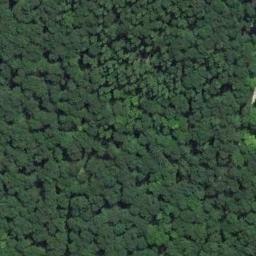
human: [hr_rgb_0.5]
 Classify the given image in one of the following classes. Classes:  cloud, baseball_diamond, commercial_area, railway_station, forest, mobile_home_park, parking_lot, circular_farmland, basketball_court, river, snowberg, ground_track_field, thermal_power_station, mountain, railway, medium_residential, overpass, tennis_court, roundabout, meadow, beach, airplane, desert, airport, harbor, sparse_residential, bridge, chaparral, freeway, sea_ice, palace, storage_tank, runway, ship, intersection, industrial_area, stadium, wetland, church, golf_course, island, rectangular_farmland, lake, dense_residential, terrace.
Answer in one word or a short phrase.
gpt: forest